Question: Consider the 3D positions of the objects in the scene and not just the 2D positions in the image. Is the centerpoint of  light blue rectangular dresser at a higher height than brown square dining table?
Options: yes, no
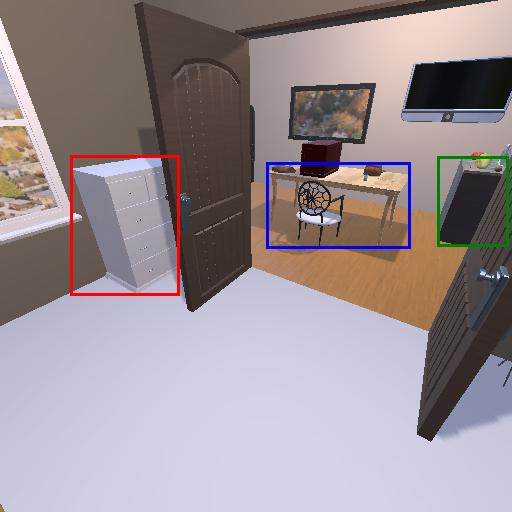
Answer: yes